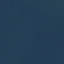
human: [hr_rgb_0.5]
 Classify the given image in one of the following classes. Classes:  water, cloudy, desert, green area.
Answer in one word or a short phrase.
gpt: water